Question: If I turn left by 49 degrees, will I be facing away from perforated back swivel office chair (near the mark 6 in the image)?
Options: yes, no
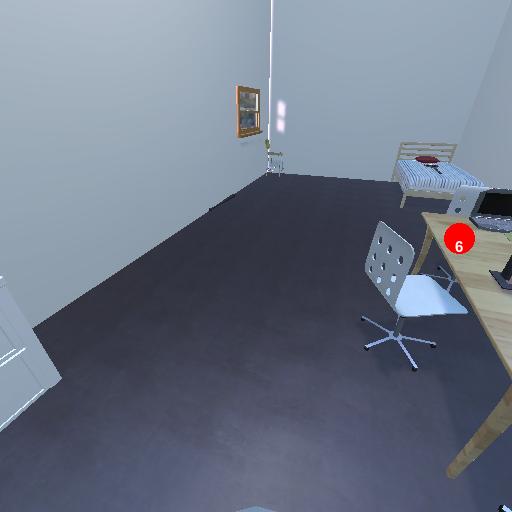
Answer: yes